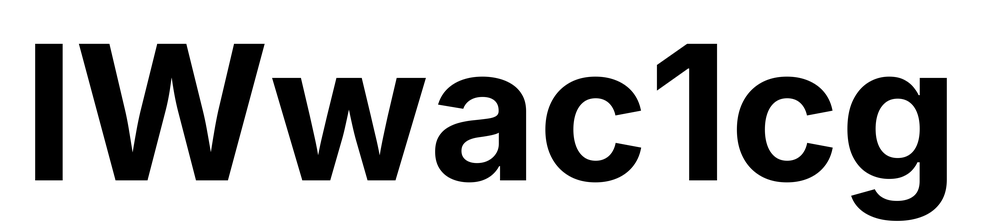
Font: Inter_Bold